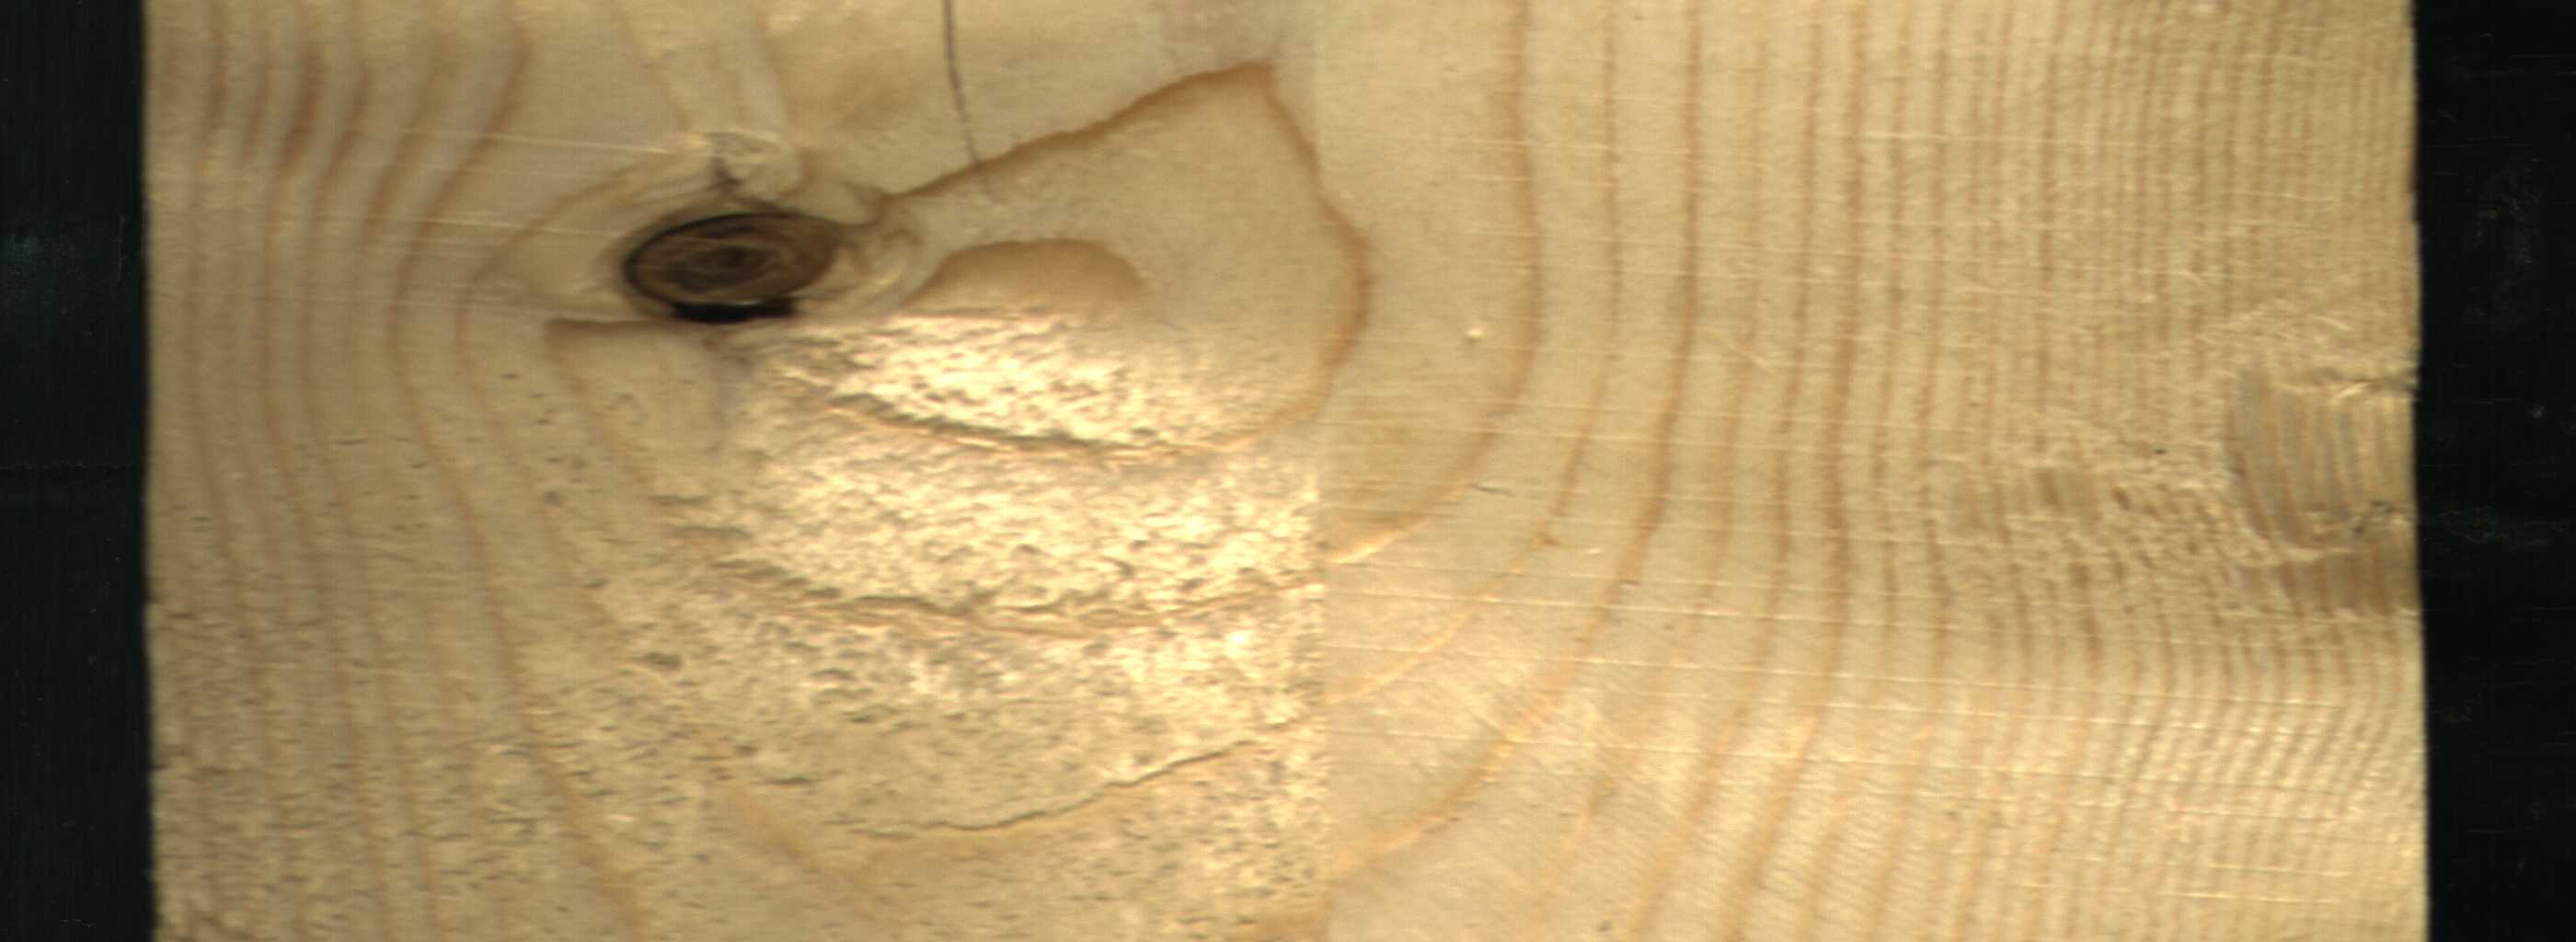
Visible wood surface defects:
Dead_Knot